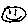
Label: smiley face